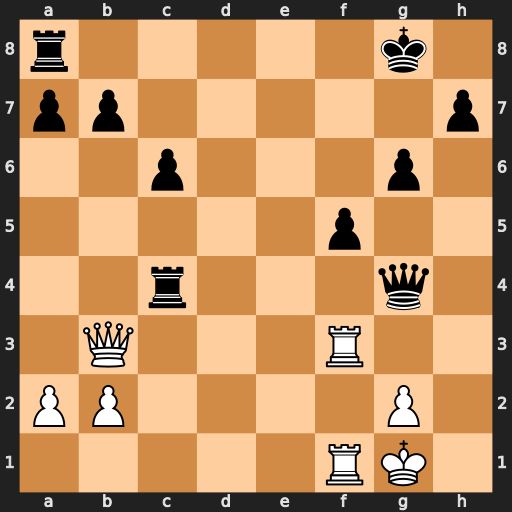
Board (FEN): r5k1/pp5p/2p3p1/5p2/2r3q1/1Q3R2/PP4P1/5RK1
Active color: w
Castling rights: -
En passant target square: -
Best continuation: Rf4 Qxf4 Rxf4